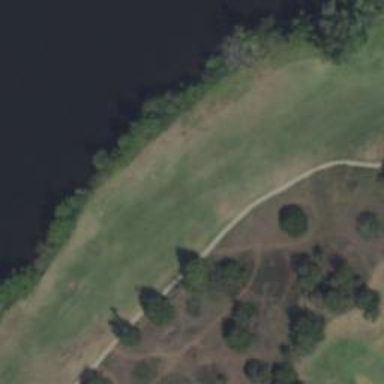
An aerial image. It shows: View of golf hole.